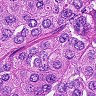
Metastatic tissue present: yes